Interaction volume radius: 5 \u00c5
Interaction volume height: 50 \u00c5
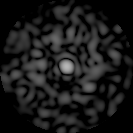
Disorder parameter: 0.8271